Question: You can see the iis configuration and error message in the image.Service pack 3 is installed on the system.

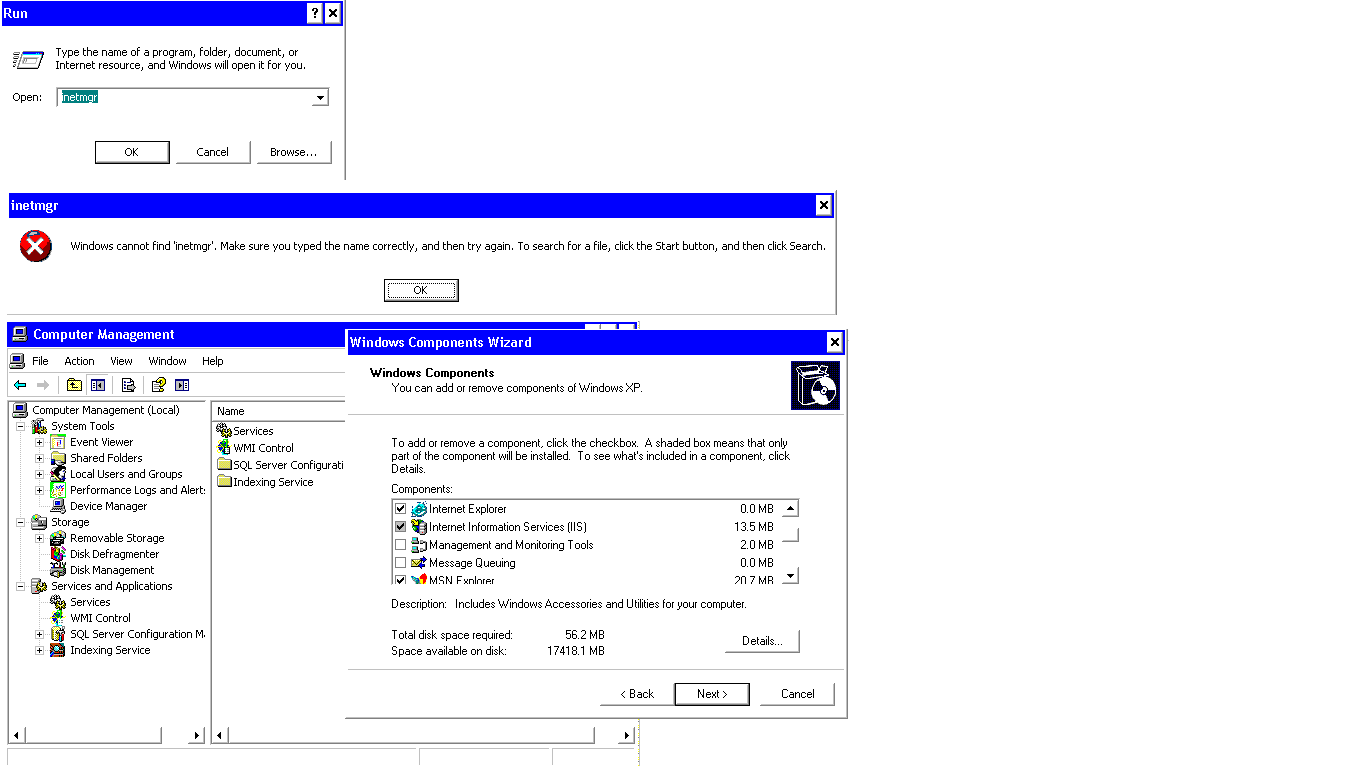
Answer: You need to be running XP Pro to install IIS. It does not come with XP Home Edition:
<URL>
If you are running XP Pro, then the correct version of IIS should be 5.1